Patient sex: M
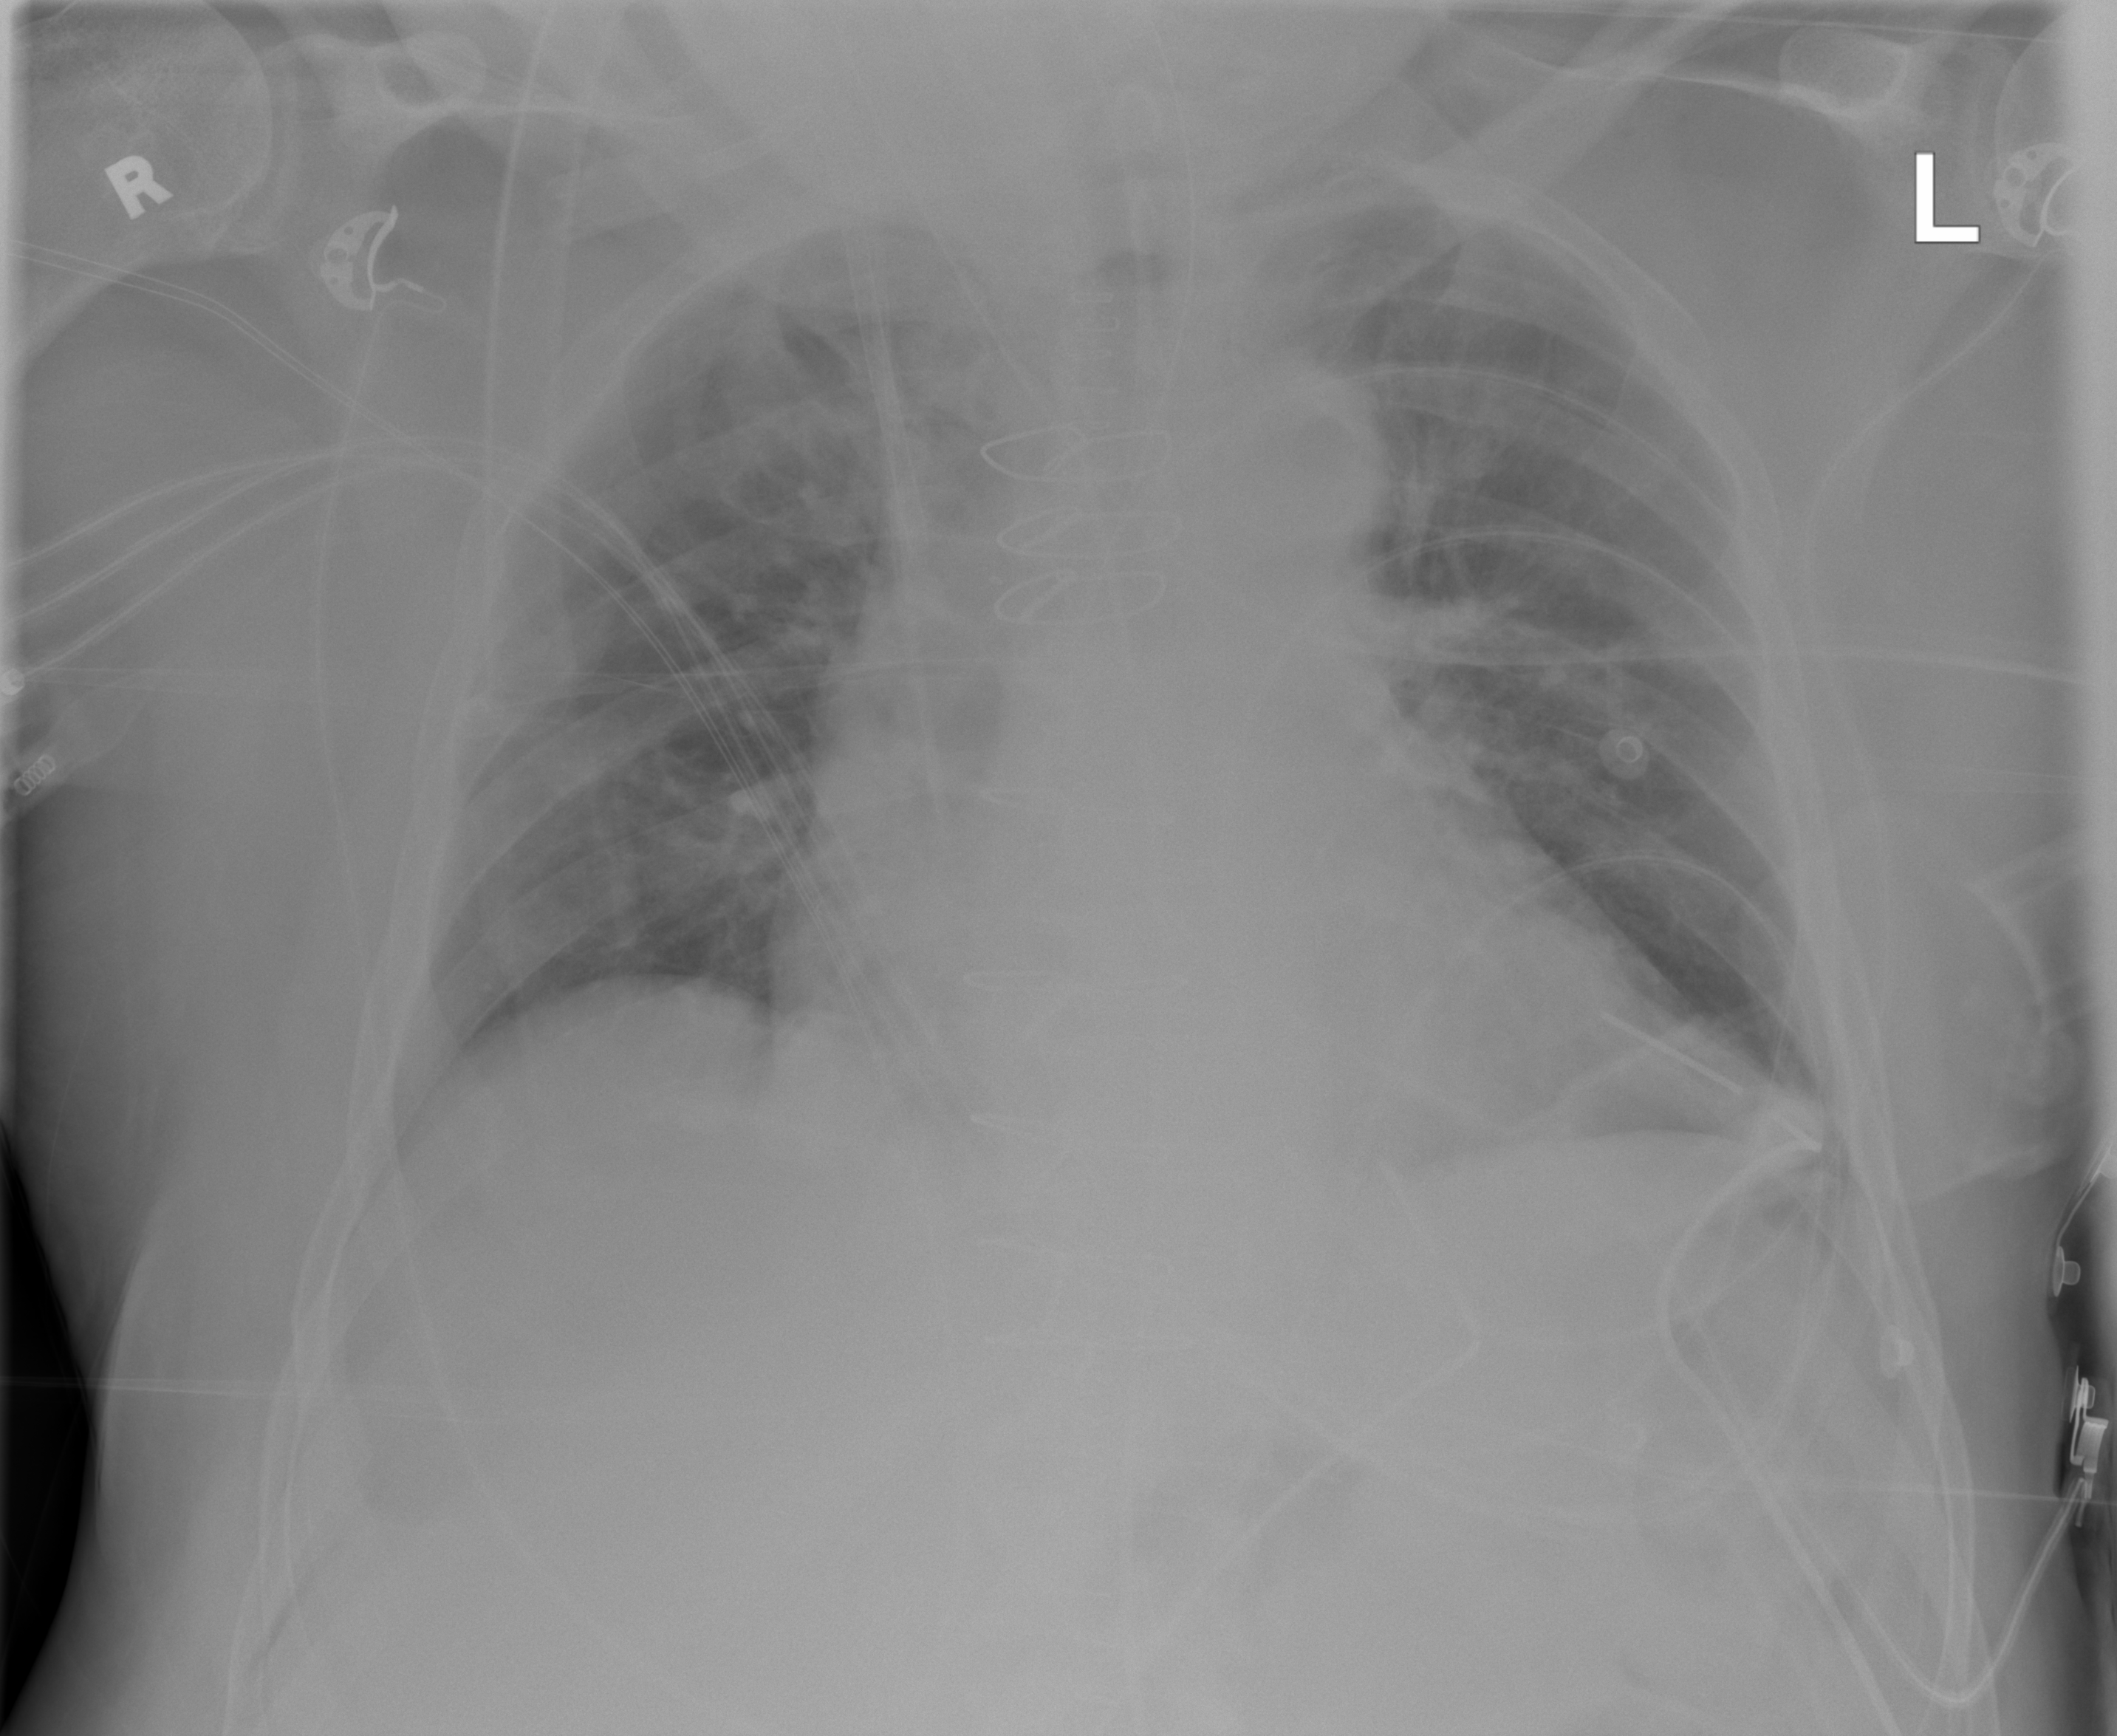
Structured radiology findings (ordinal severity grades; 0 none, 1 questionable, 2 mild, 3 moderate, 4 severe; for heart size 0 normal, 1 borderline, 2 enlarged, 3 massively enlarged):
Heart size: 1
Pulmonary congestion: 0
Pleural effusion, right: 0
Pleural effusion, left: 1
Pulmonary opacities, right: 0
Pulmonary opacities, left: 0
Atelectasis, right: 0
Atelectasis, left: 2